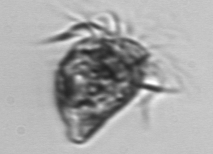
Label: Strombidium_morphotype1